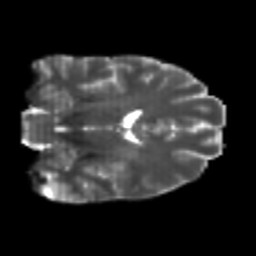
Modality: T2w
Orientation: coronal
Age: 22
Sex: male
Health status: healthy
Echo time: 0.074 s